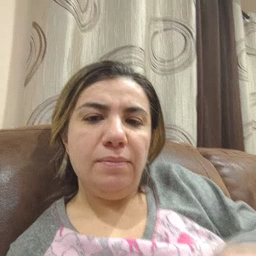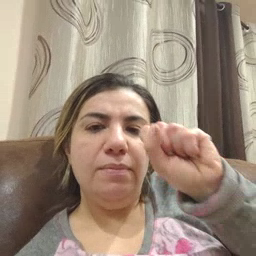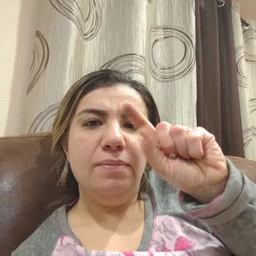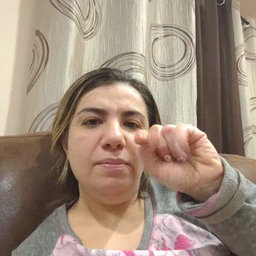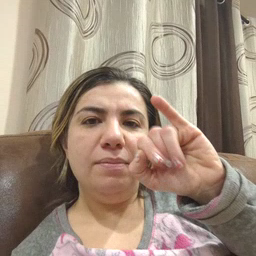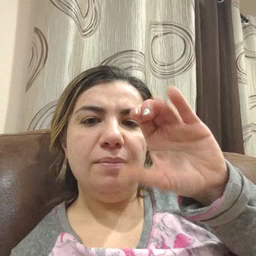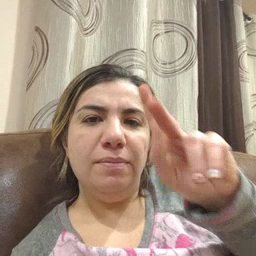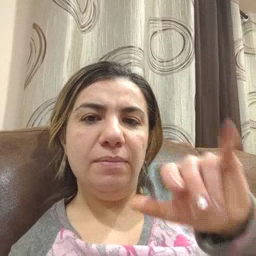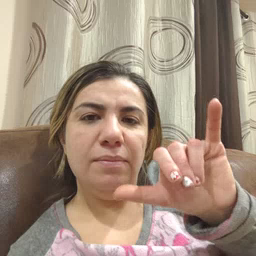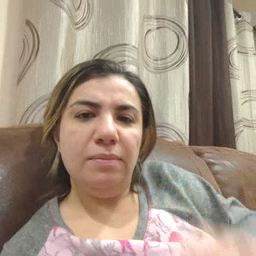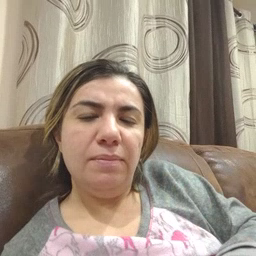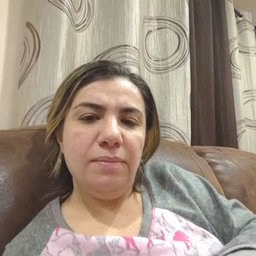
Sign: sticky